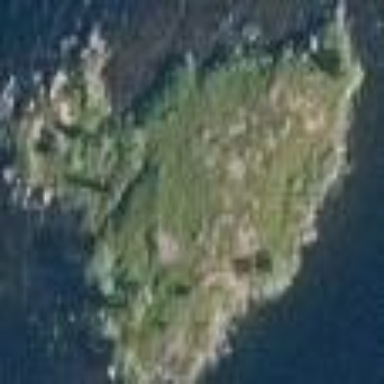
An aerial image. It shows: Islet.